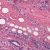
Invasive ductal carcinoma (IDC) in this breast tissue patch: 1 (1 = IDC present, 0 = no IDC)